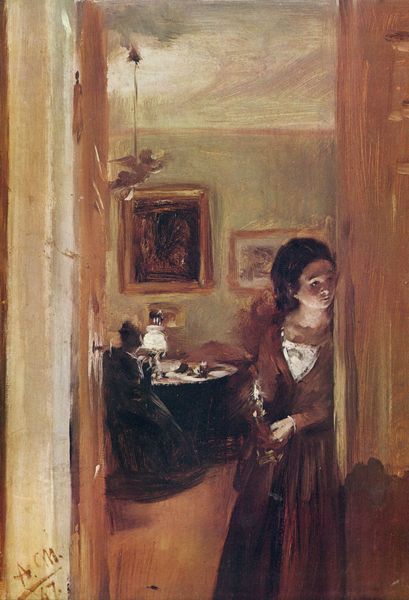
Titel: Wohnzimmer mit der Schwester des Künstlers
Künstler: Adolph Menzel
Standort: München
Institution: Neue Pinakothek
Schlagwörter: dunkel, flügel, gemälde, hand, mann, schatten, umhang, weiß, frauen, grob, grün, impressionismus, menschen, mädchen, ocker, sitzen, abend, ausschnitt, braun, damen, degas, frau, frisur, grau, haar, hell, kleid, kleider, lampe, licht, mund, nacht, nase, orange, raum, schwarz, tisch, tür, zimmer, blick, dame, rot, beige, hochformat, rock, jung, wand, augen, bluse, falten, gesicht, kragen, mensch, rahmen, bild, innenraum, portrait, porträt, schauen, signatur, vorhang, öl, boden, auge, haare, interieur, realismus, sitzend, stickerei, decke, innen, kind, mutter, tochter, rund, engel, putte, putto, bilder, bilderrahmen, schreibtisch, wohnzimmer, naturalismus, zwei, fußboden, arbeiten, türe, beleuchtung, ölgemälde, angst, holzboden, tischlampe, handarbeit, nähen, stricken, schmal, angelehnt, kerze, türrahmen, menzel, sticken, faltenwurf, nachdenklich, warten, berlin, corinth, flamme, buch, schweben, nachts, schwester, biedermeier, schein, kerzenhalter, öllampe, oelbild, ankunft, adolph, einblick, deutscher, näharbeit, pinakothek, petroleumlampe, gaslampe, adolf menzel, millet, adolph menzel, nähzeug, neugierde, pamphlet, deutscher impressionismus, auschnitt, adolf, verlorenheit, mädel, ruam, anlehen, engelsfigur, portrat, bidermeier, zimmertür, lamüe, bilderaruhmen, blider, deutscher realismus, hauslur, mädchem, wann kommt er, 47, öffen, signeirt